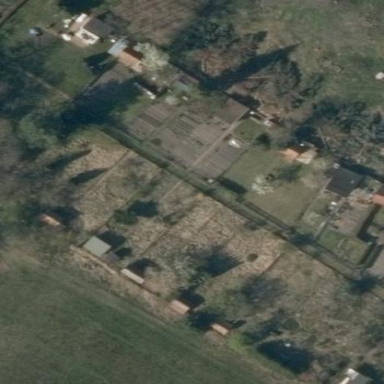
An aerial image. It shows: Allotments area.